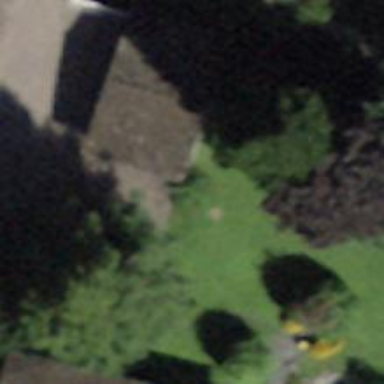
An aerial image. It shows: Hut.